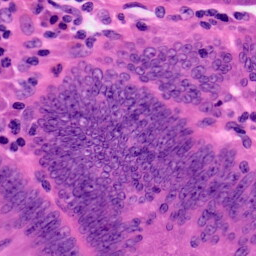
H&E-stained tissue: Colon